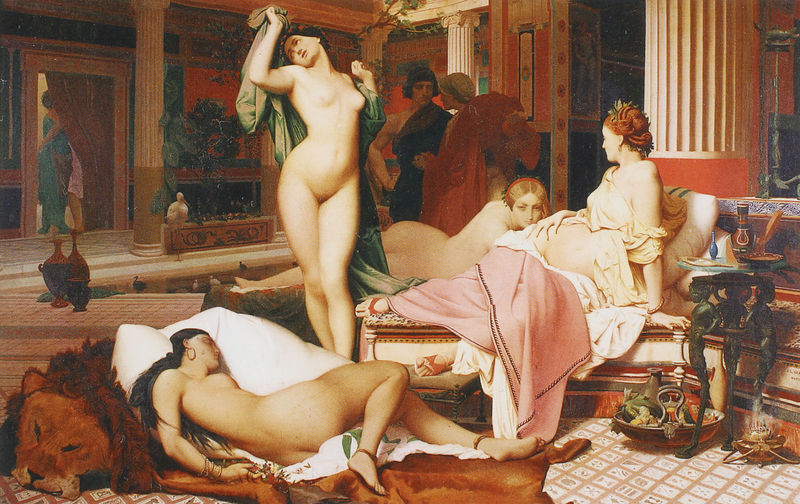
Titel: Griechisches Interieur. Der Harem.
Künstler: Jean-Léon Gérôme
Schlagwörter: akt, gemälde, gruppe, kopf, mann, nackt, schlaf, frauen, grün, mädchen, brust, busen, damen, frau, frisur, licht, ohrring, raum, säule, säulen, tisch, zimmer, blick, obst, rot, diener, vorhang, haare, pose, stehend, tücher, decke, ohrringe, rosa, früchte, krug, vase, beine, sofa, liegen, schlafen, schlafend, schlafende, bank, column, women, lady, table, woman, bett, blanket, rug, vasen, liegend, scham, canapee, chaiselonge, bad, nacktheit, antike, orient, popo, fliesen, kranz, liege, harem, rasiert, krüge, fruit, nudity, wächter, feet, löwe, chaiselongue, orientalismus, odaliske, kannen, löwenfell, butt, earrings, storch, krauz, kanapee, orientalism, lion, rest, odalisken, title, löwenfess, frauen nackt sofa teppiche, lesuire